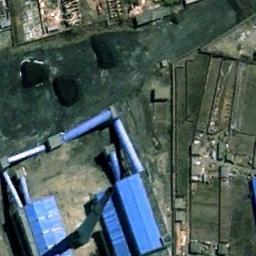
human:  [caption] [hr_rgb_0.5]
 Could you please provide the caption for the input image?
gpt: There are two thermal power stations and several building blocks .

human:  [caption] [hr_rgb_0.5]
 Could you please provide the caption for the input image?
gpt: There are many buildings next to the thermal power station .

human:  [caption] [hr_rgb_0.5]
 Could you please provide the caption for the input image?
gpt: There are many machines, Equipment and pipelines in the thermal power station .

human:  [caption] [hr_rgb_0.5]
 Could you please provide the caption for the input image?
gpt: The thermal power station is on the grass next to some buildings .

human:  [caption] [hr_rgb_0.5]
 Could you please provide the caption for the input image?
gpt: There are some blue buildings on the thermal power station .